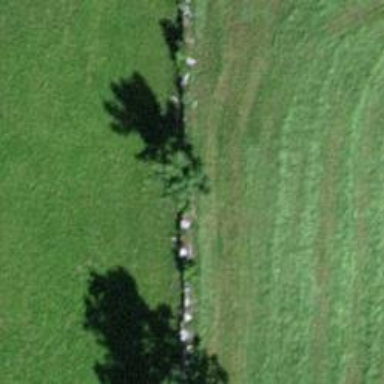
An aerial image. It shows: Wall made of dry stone.